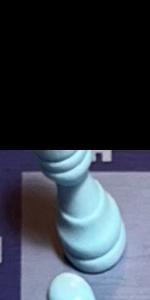
Label: Rook_White